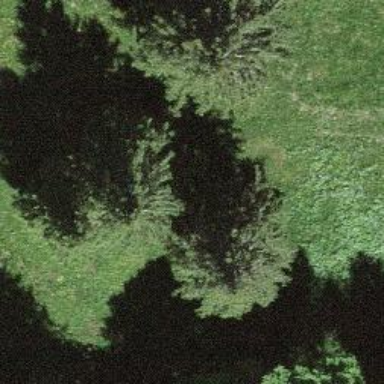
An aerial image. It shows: Single tag "natural: tree."